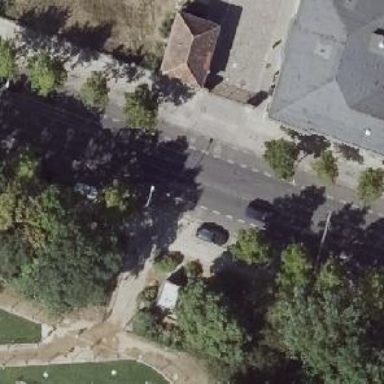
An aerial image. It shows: Unmarked road crossing.